Question: I'm struggling with 1 excercise since month I guess and hope you can help me. I've tried subquery in from, with or join tables in many ways and didn't received proper result.
OK. One row in Table1 stores information like:
- - - -
One row in Table2 stores information like:
- - -

I'm new to SQL but how I see this is:
'''
WITH waiter AS(
SELECT
waiter_id,
firstname,
lastname
FROM Table1
JOIN Table2 ON Table1.waiter_id = Table2.user_id
)
SELECT
client_id,
firstname as Firstname_client,
lastname as Lastname_client,
waiter_id,
waiter.firstname as Firstname_waiter,
waiter.lastname as Lastname_waiter
FROM Table1
JOIN waiter ON Table1.waiter_id = waiter.waiter.id
'''
I would be very grateful for any clues!
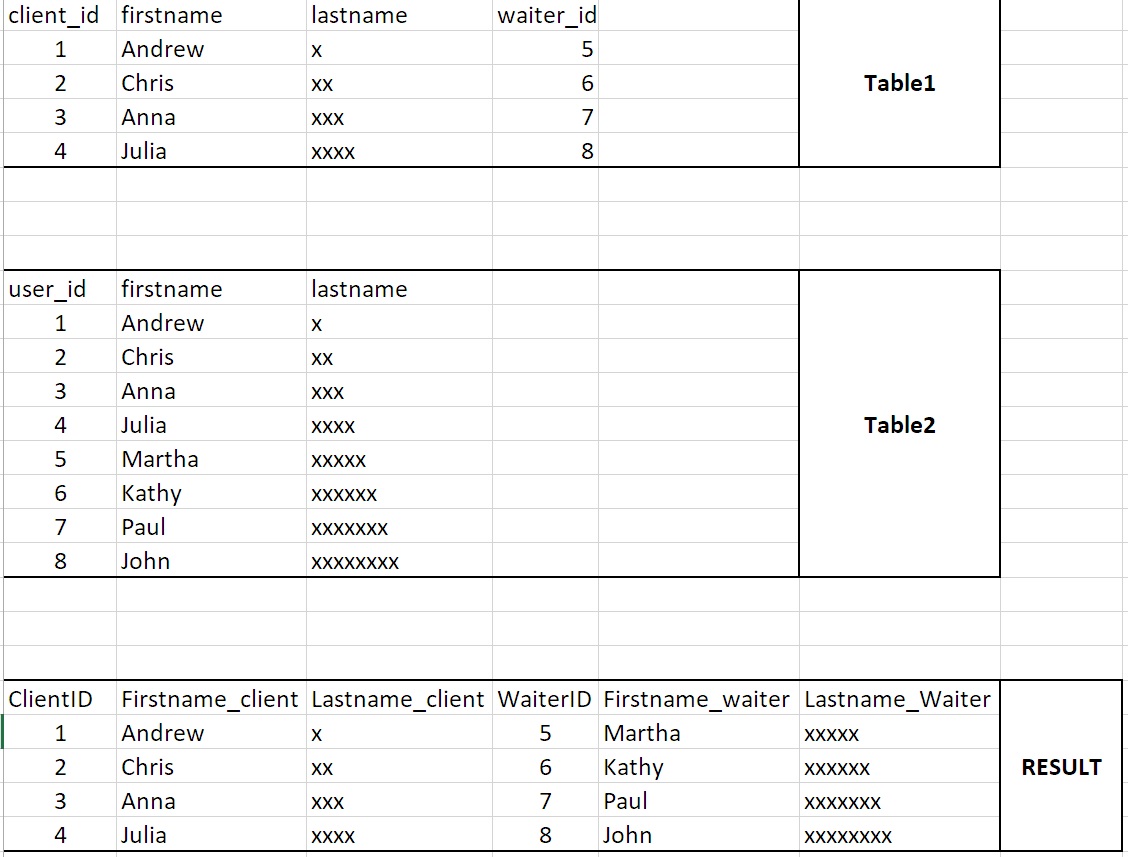
Answer: You can try this query. just use an alias name and 'JOIN'
'''
CREATE TABLE Table1(
client_id int,
firstname varchar(50),
lastname varchar(50),
waiter_id int
);
INSERT INTO Table1 values (1,'Andrew','x',5);
INSERT INTO Table1 values (2,'Chris','xx',6);
INSERT INTO Table1 values (3,'Anna','xxx',7);
INSERT INTO Table1 values (4,'Julia','xxxx',8);
CREATE TABLE Table2(
user_id int,
firstname varchar(50),
lastname varchar(50)
);
INSERT INTO Table2 values (1,'Andrew','x');
INSERT INTO Table2 values (2,'Chris','xx');
INSERT INTO Table2 values (3,'Anna','xxx');
INSERT INTO Table2 values (4,'Julia','xxxx');
INSERT INTO Table2 values (5,'Mat','xxxxx');
INSERT INTO Table2 values (6,'Kathy','xxxxxx');
INSERT INTO Table2 values (7,'Pual','xxxxxxx');
INSERT INTO Table2 values (8,'John','xxxxxxxx');
'''
'''
SELECT t1.client_id ,
t1.firstname AS Firstance_client,
t1.lastname as Lastname_Client,
t1.waiter_id,
t2.firstname as Firstname_waiter ,
t2.lastname as Lastname_Waiter
FROM Table1 t1
inner join Table2 t2 on t1.waiter_id = t2.user_id
'''
<URL>
:
'''
| client_id | Firstance_client | Lastname_Client | waiter_id | Firstname_waiter | Lastname_Waiter |
|-----------|------------------|-----------------|-----------|------------------|-----------------|
| 1 | Andrew | x | 5 | Mat | xxxxx |
| 2 | Chris | xx | 6 | Kathy | xxxxxx |
| 3 | Anna | xxx | 7 | Pual | xxxxxxx |
| 4 | Julia | xxxx | 8 | John | xxxxxxxx |
'''